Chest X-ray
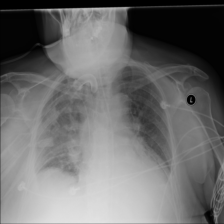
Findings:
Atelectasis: negative
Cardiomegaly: negative
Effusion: negative
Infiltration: negative
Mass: negative
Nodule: negative
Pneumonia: negative
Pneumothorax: negative
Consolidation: negative
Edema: negative
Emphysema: negative
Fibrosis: negative
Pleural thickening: negative
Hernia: negative